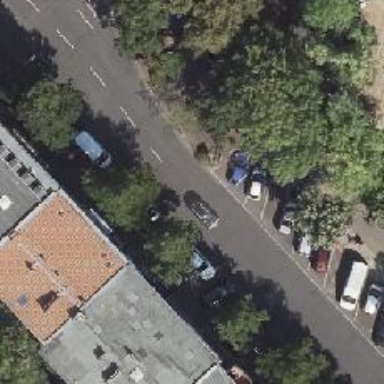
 there is parking lane with asphalt surface."